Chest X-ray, PA view. Patient: 63 years old, sex M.
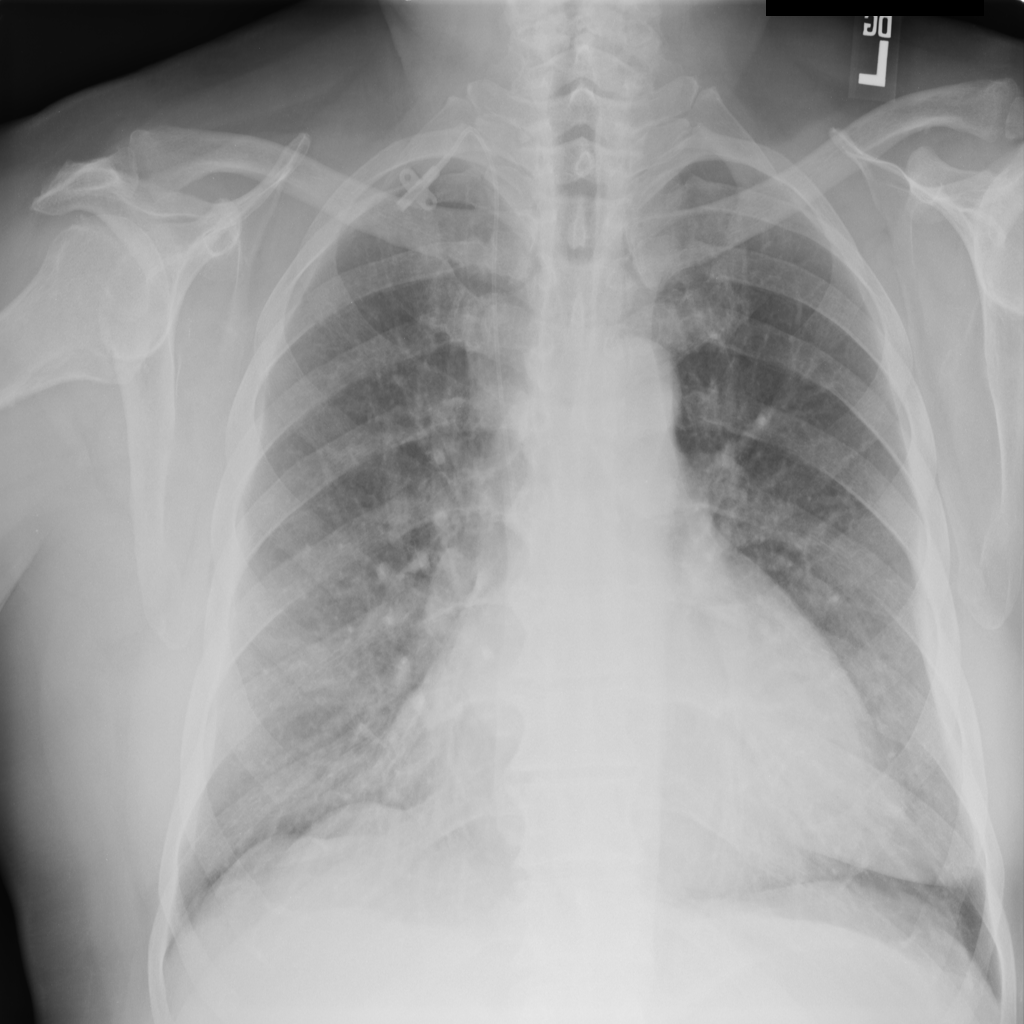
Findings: Cardiomegaly